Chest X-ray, AP view. Patient: 43 years old, sex F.
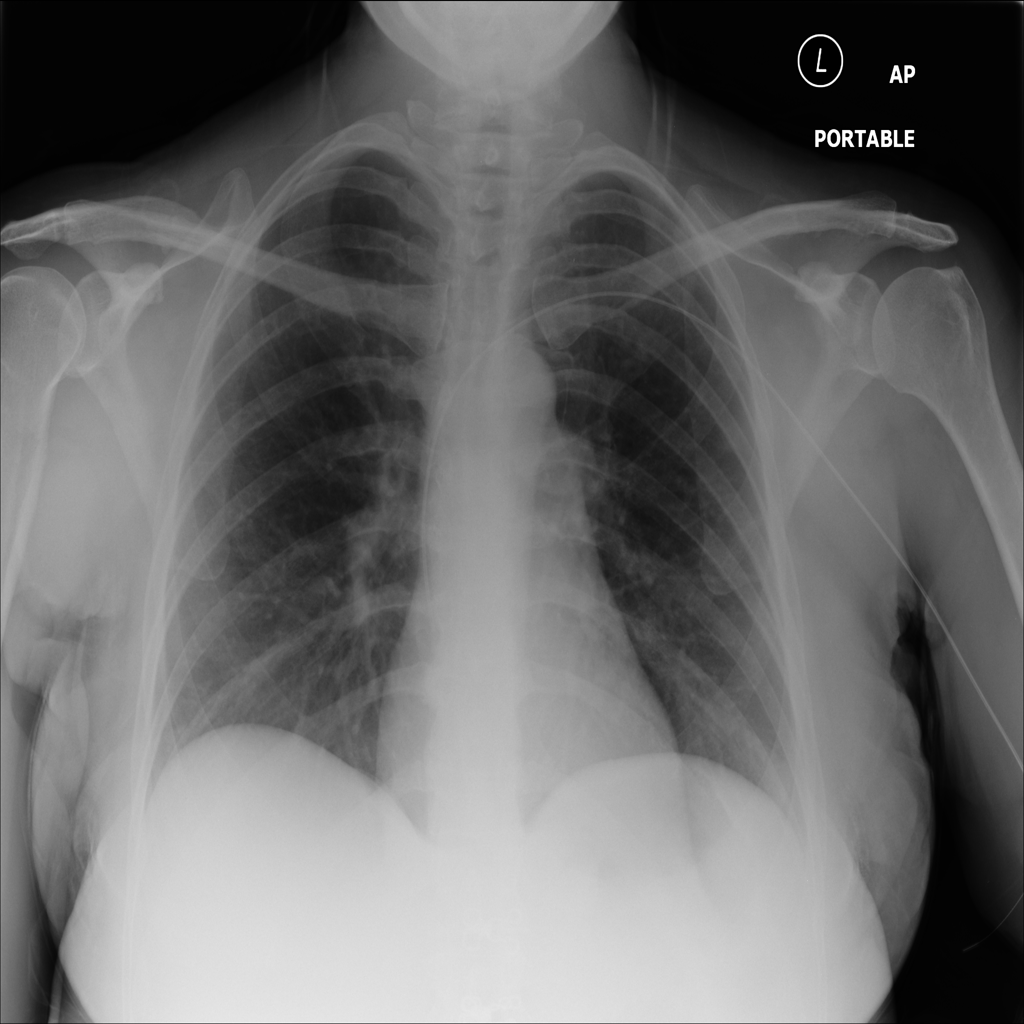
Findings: No Finding